Question: I want to develop an app whereby once the user installs the app,an icon is set on the home screen.Thereafter if the user clicks on the icon,a small popup window displays and floats on the left of the home screen.One can then interact with the app from the popup or can click on a button on the popup and be redirected to the application.
See the photos below.

How do i achieve this?
Help will be highly appreciated.
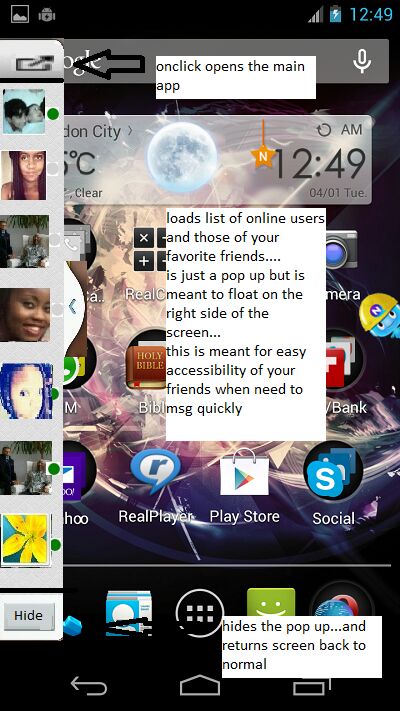
Answer: What you'r showing can be achived by using the SYSTEM_ALERT_WINDOW permission. Take a look at <URL>to get started!